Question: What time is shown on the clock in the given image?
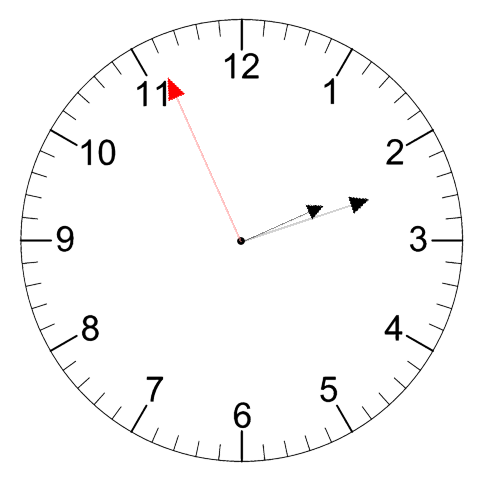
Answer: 02:11:56